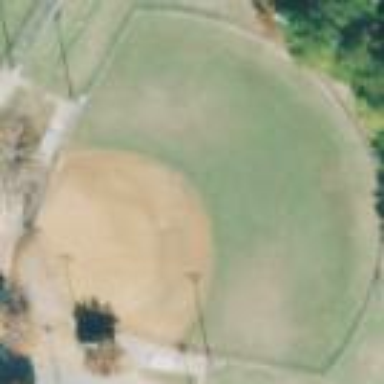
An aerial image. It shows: Softball pitch for leisure land activities.